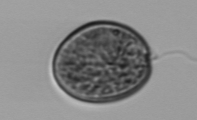
Label: Prorocentrum